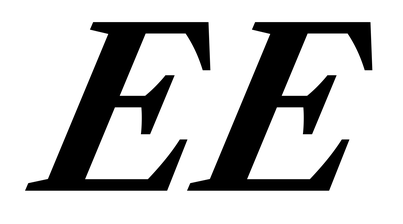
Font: LibreCaslonText-Italic_Bold_Italic